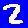
Digit: 2